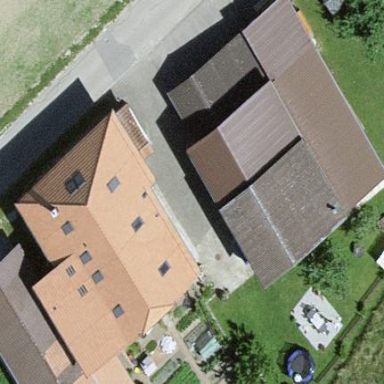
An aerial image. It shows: Farmyard area.